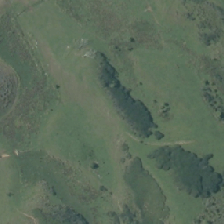
Land cover: manuka_kanuka